Field crop: maize
Growth stage: 2
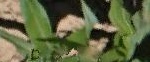
Species: maize